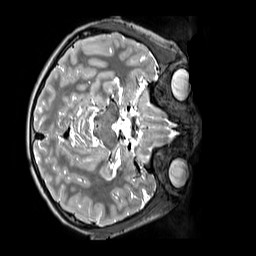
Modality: T2w
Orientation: axial
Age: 9
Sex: male
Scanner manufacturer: siemens
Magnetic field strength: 3 T
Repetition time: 3.2 s
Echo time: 0.408 s